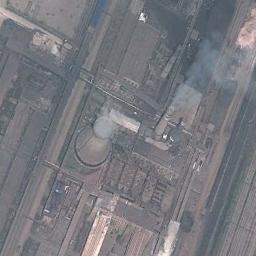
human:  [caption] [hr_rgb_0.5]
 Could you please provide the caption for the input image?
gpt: The thermal power station is next to some buildings with white mist above .

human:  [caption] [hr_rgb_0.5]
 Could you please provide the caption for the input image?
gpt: There are two thermal power stations, and the right one is emitting smoke .

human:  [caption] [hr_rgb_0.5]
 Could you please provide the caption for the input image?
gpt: In the thermal power station, there are neatly planned factories, A cooling tower with steam, A chimney with smoke .

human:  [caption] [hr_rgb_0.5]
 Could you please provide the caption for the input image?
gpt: Many buildings of different shapes and sizes are beside the thermal power station .

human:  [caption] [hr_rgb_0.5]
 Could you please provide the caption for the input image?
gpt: There are some buildings and two chimneys on the thermal power station .